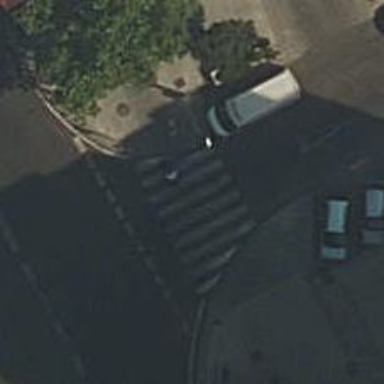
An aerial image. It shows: Uncontrolled zebra crossing on the road.